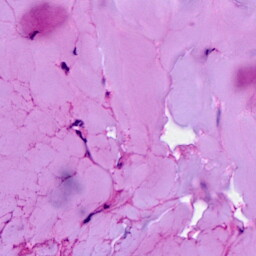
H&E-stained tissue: Breast